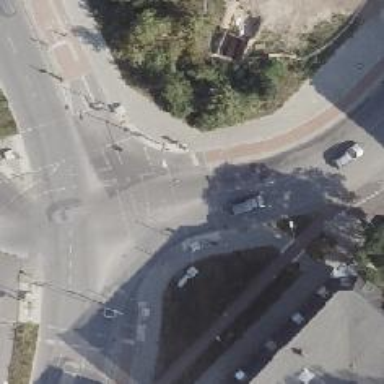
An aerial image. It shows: Asphalt footway with crossing controlled by traffic signals.